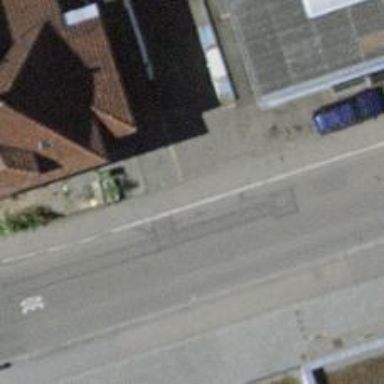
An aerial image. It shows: Sidewalk.